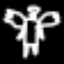
Label: angel